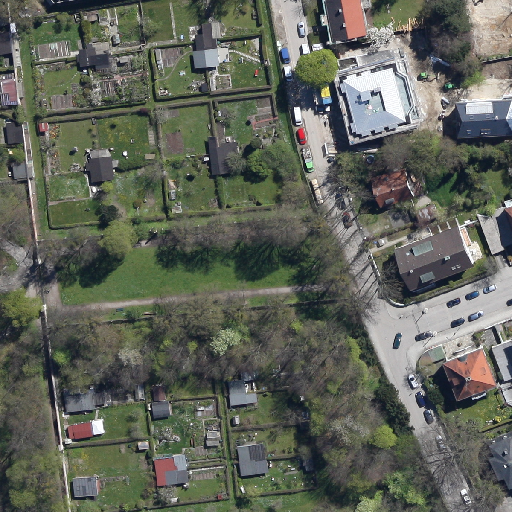
Referring expression: light-duty vehicle driving on the road